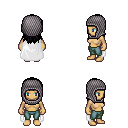
a pixel art fantasy rpg character, female body template, human, tanned skin, white cape, teal pants, black unkempt hairstyle, chain hood, four views (front, back, left, right), 2x2 character sprite sheet, small pixel art, hard edges, no anti-aliasing